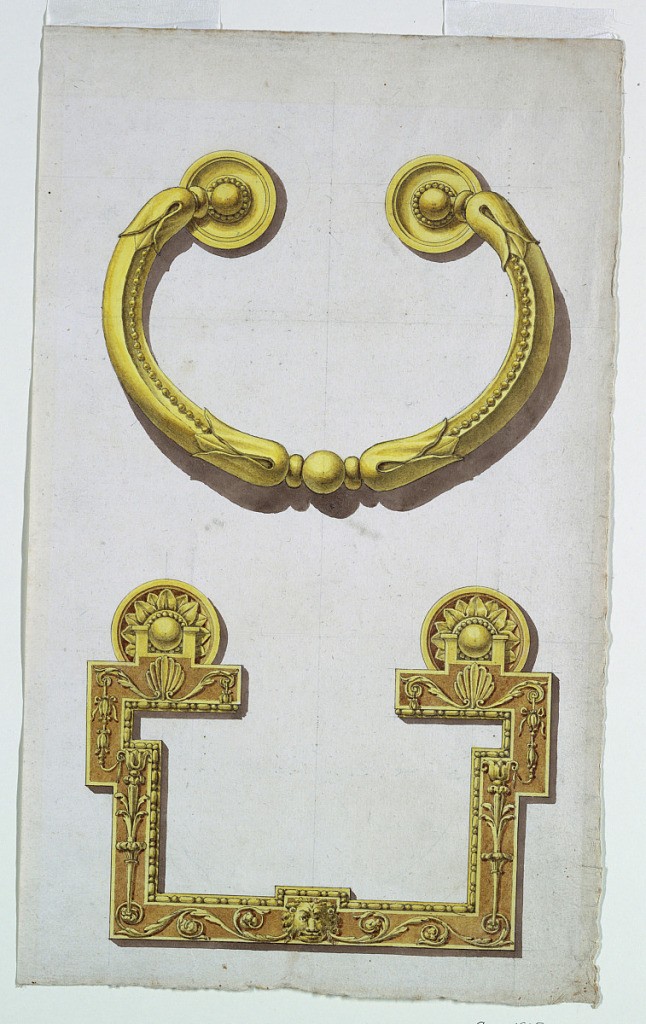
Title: Designs for Two Drawer Handles
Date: ca. 1820
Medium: Pen and black ink, brush and yellow, brown, gray wash on paper; verso: graphite
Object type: Drawing
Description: Vertical rectangle. Designs for two drawer handles intended to be executed in metal, one below the other, the lower intended to be executed in two-colored metal. From a lion mask in the center below rinceaux are springing. The upper handle with a curved form. Verso: the same architectural plan as 1938-88-675 with the scale.